Interaction volume radius: 5 \u00c5
Interaction volume height: 10 \u00c5
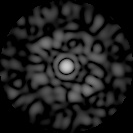
Disorder parameter: 0.8669